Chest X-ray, PA view. Patient: 58 years old, sex M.
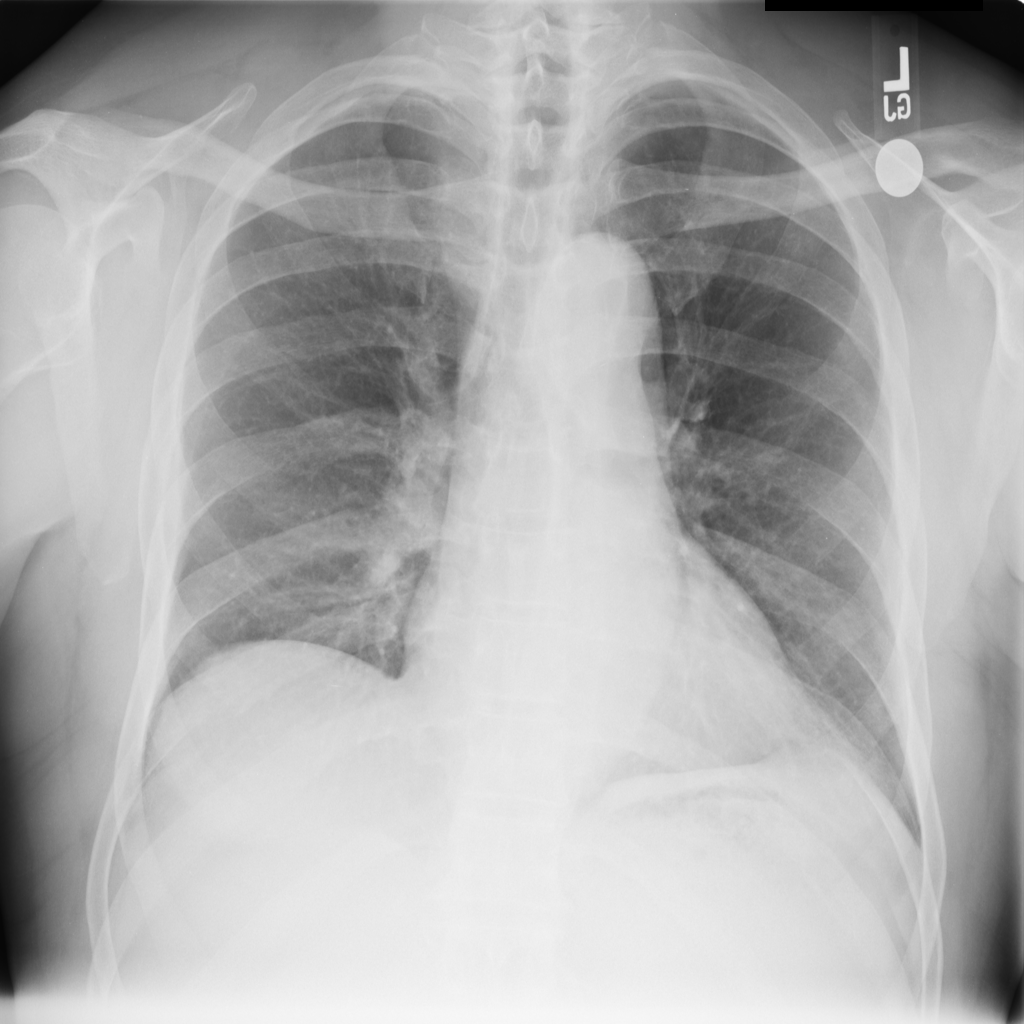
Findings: No Finding